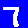
Digit: 7